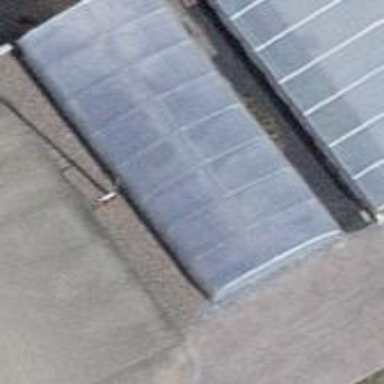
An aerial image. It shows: Greenhouse.